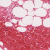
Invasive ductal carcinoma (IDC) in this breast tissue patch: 0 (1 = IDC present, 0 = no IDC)